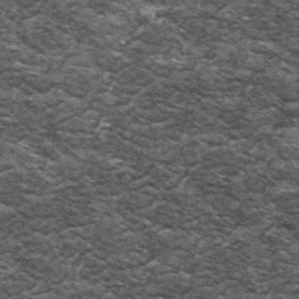
Label: frost